Question: I am trying to develop a Korean vocabulary app but I am having trouble inserting the Korean words into the database and displaying them: they're displayed as a string of weird characters. Is there any way to solve this? Or I can only display Korean words as images? Do I need to configure something?
So far I changed the text-file encoding to "Other:UTF-8". But that doesn't solve the problem. I am now developing using Android Phonegap. Any tips or hints will be greatly appreciated. Thank you.
===UPDATED====
'''
<script type="text/javascript" charset="utf-8">
// Wait for PhoneGap to load
//
document.addEventListener("deviceready", onDeviceReady, false);
// Populate the database
//
function populateDB(tx) {
tx.executeSql('DROP TABLE IF EXISTS DEMO');
tx.executeSql('CREATE TABLE IF NOT EXISTS DEMO (id INTEGER NOT NULL PRIMARY KEY AUTOINCREMENT, kword TEXT NOT NULL, eword TEXT NOT NULL, pronoun TEXT NOT NULL, level INTEGER NOT NULL)');
tx.executeSql('INSERT INTO DEMO (id, kword, eword, pronoun, level) VALUES ("1", "jeomsim", "Lunch", "jeomsim", "1")');
tx.executeSql('INSERT INTO DEMO (id, kword, eword, pronoun, level) VALUES ("2", "Wan Can ", "Dinner", "naeil", "1")');
}
// Query the database
//
function queryDB(tx) {
tx.executeSql('SELECT * FROM DEMO', [], querySuccess, errorCB);
}
// Query the success callback
//
function querySuccess(tx, results) {
var data ='';
var len = results.rows.length;
localStorage.tablerows = len;
for (var i=0; i<len; i++){
data = data +"<tr><td>"+results.rows.item(i).id +"</td><td>"+ results.rows.item(i).kword+ "</td><td>" + results.rows.item(i).eword +"</td></tr>" ;
}
display(data);
}
// Transaction error callback
//
function errorCB(err) {
alert("Error processing SQL: "+err.code);
}
// Transaction success callback
//
function successCB() {
var db = window.openDatabase("Database", "1.0", "Vocabulary", 200000);
db.transaction(queryDB, errorCB);
}
// PhoneGap is ready
//
function onDeviceReady() {
var db = window.openDatabase("Database", "1.0", "Vocabulary", 200000);
db.transaction(populateDB, errorCB, successCB);
}
function display(data){
$('table#vocab').css('display','block');
$('table#vocab tbody').append(data);
}
</script>
'''

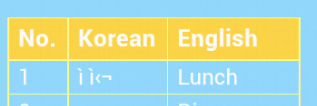
Answer: You have an encoding problem. You seem to have 'jeomsim' saved properly in UTF8 but displayed in Windows Latin 1. Your issue is on the display side of things. We'd need to see more code...
## EDITED
Your code is fine -- this is the storage part and I knew it was alright anyway. As I said above it's a display issue. Do you set a 'charset' meta tag in the '<head>' part of your web page?